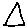
Label: triangle